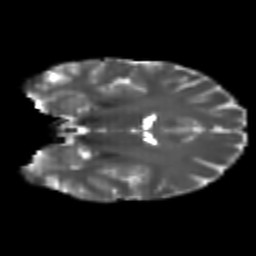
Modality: T2w
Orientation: coronal
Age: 21
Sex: female
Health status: healthy
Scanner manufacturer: philips
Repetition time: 7.383 s
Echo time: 0.08599 s